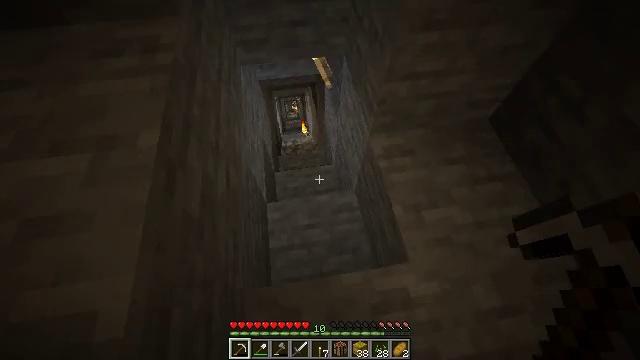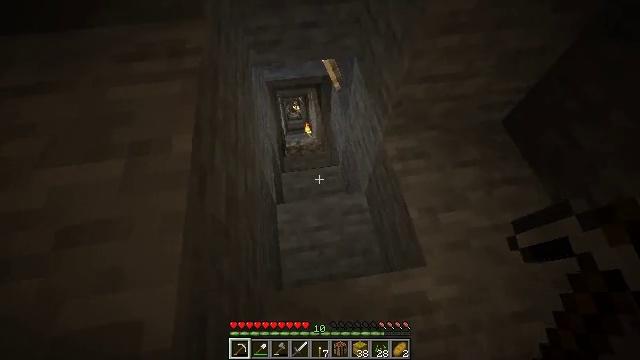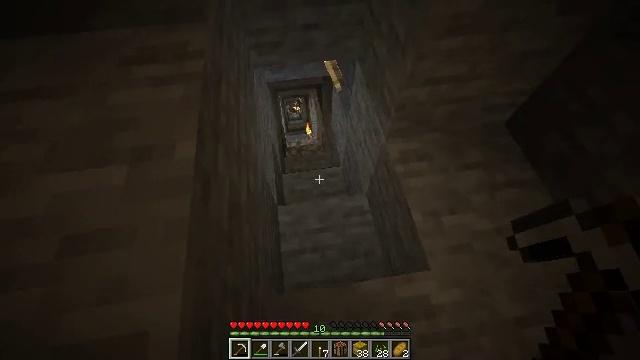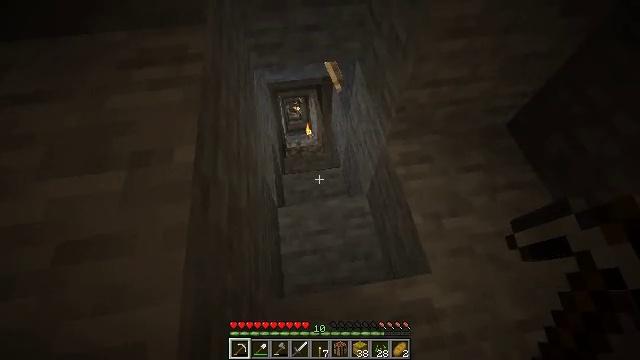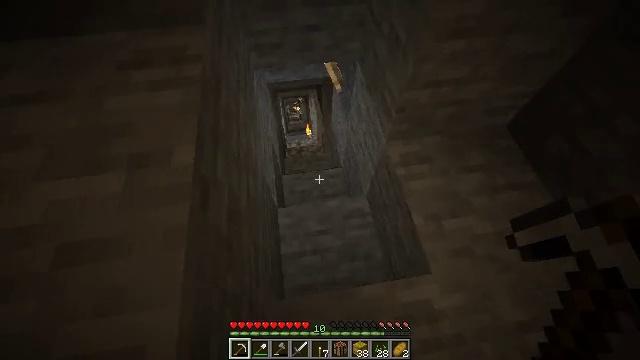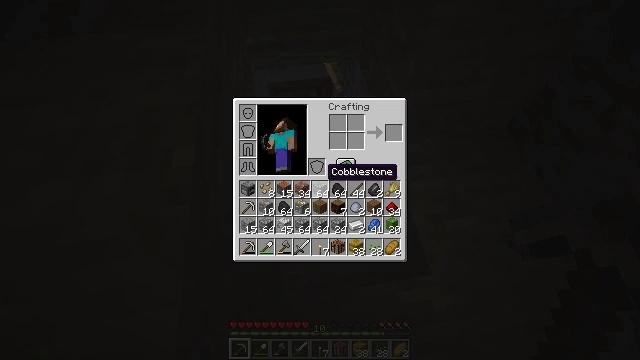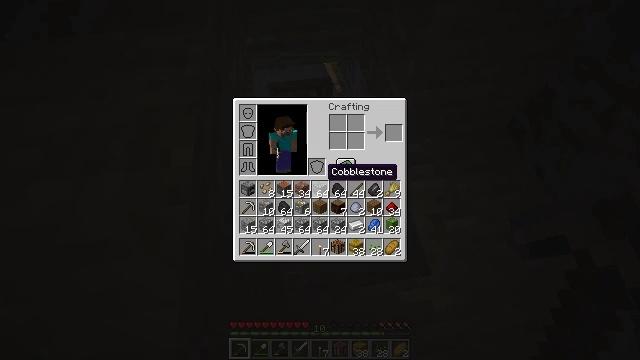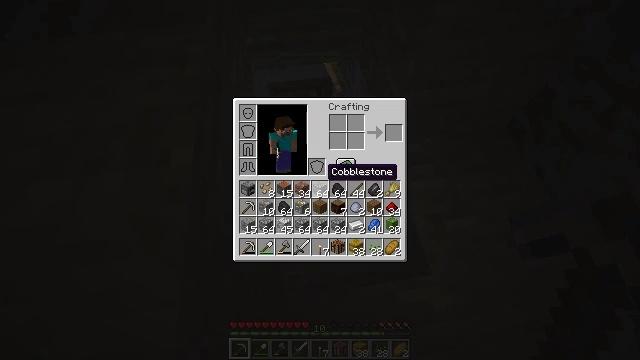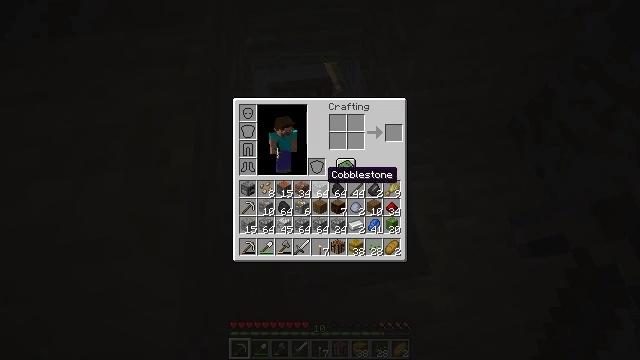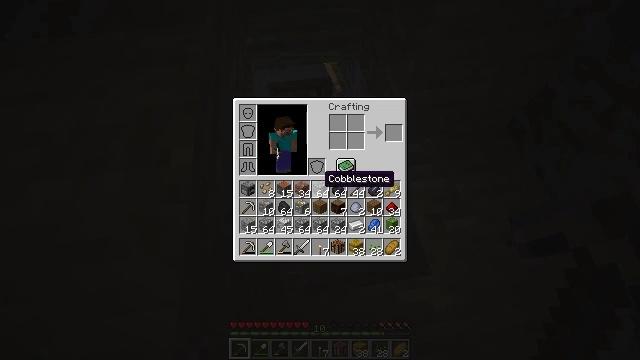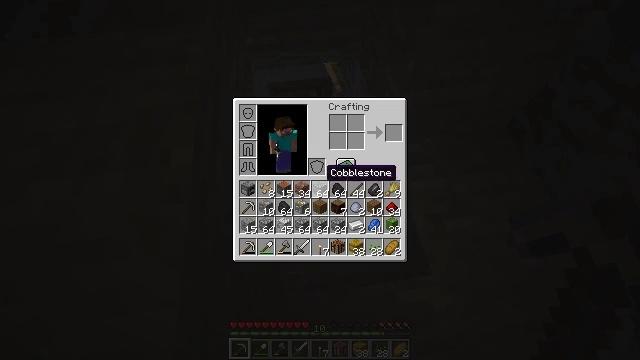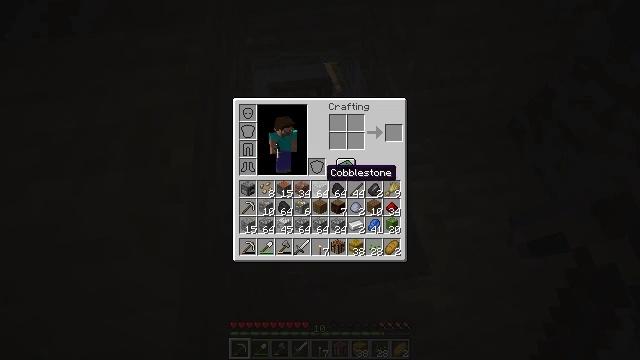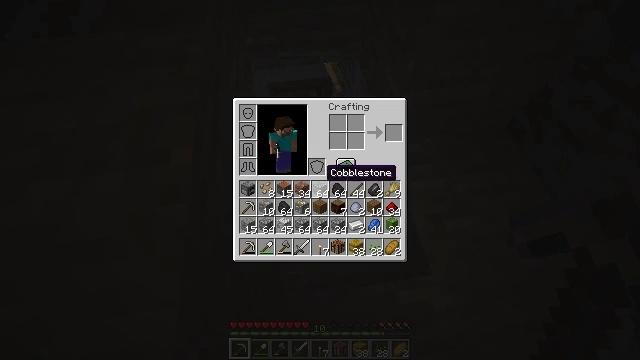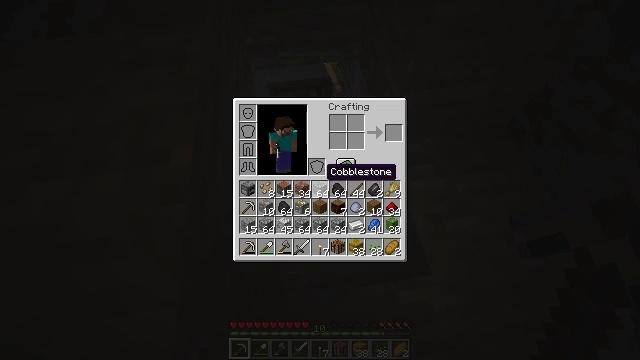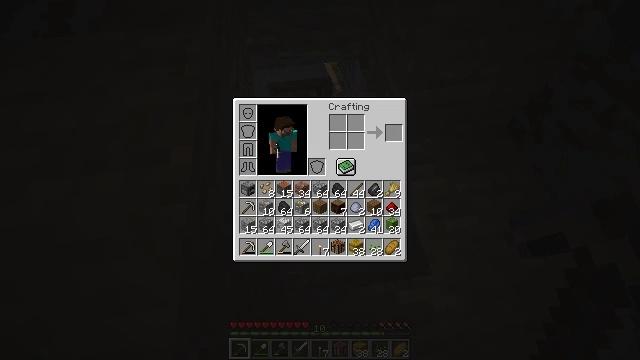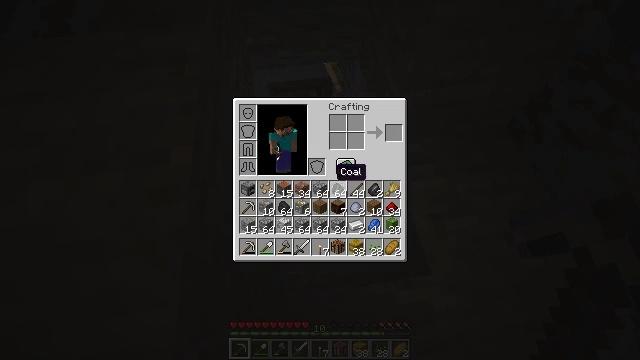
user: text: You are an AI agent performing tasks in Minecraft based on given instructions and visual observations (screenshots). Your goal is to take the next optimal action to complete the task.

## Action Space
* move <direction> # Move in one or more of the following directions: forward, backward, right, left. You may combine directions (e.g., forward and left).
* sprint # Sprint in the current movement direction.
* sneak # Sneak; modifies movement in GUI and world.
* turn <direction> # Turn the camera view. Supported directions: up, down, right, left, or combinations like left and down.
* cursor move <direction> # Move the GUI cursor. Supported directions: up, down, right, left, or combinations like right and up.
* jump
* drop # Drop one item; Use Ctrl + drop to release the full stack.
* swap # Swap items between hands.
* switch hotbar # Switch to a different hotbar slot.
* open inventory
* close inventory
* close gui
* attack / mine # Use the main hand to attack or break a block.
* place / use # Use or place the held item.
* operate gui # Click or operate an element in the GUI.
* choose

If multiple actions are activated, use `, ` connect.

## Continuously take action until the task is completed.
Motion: motion action
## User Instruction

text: Drop some spruce planks.
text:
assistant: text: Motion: move left
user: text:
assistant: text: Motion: move left
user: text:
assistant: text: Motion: no_op
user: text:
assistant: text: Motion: no_op
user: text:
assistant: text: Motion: open inventory
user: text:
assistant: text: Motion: open inventory
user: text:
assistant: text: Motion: open inventory
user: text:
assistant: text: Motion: no_op
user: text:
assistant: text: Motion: no_op
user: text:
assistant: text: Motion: no_op
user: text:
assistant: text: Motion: no_op
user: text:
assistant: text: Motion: no_op
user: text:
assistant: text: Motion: no_op
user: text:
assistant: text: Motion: cursor move right
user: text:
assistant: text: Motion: no_op
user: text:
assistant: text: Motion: cursor move down
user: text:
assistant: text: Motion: cursor move down
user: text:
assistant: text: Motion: no_op
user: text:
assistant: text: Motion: no_op
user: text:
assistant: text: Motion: no_op
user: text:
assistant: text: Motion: cursor move left
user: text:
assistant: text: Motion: no_op
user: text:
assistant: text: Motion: no_op
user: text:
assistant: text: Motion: no_op
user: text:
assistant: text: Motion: operate gui
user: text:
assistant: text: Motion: operate gui
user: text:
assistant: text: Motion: operate gui
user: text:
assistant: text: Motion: cursor move right and up
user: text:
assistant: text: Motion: cursor move right and up
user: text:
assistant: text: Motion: cursor move right and up